Question: So I load some simple HTML into a webview.
The html is in the format: (it is extracted html, therefore no body tags.
'''
<p>..blah</p>
<div style="text-align:center;">
<a href="http://services.runescape.com/m=rswikiimages/en/2012/5/combat1-<PHONE>.jpg" target="_blank">
<img src="http://services.runescape.com/m=rswikiimages/en/2012/5/combat1_thumb-<PHONE>.jpg"></a></div>
<p>..blah</p>
'''
In the webview activity class I add:
'''
webInfo = "<body style="color:white;font-size:15px">" + webInfo + "</body>";
//for setting the size and color of the text
'''
I use the following to load the html:
'''
webview.loadDataWithBaseURL(null,webInfo,"text/html","UTF-8",null);
// webInfo is an html string
'''
and I do the following so that it doesn't scroll horizontally and so that the image fits within the screen.
'''
webview.getSettings().setLayoutAlgorithm(LayoutAlgorithm.SINGLE_COLUMN);|
'''
If I don't use 'SINGLE_COLUMN', I'm always scrolling horizontally, even though the text fits nicely within the page. I thought it had finally solved the problem but I get overlapping html when i load it. This fixes itself if I zoom slightly in or out with my fingers.
Here's a picture of whats happening:

How do I fix that problem and display the image so it fits in the screen and no horizontal scrolling is required?
I've also been having trouble getting rid of the weird symbols too, my 's show up really weird.Tried using several different encodings like UTF-8, US-ACSII and lots of Windows ones, none of them seem to work to get rid of the symbols.
I hope I've been clear, any help is appreciated, I've been fiddling with this for a while O_O...
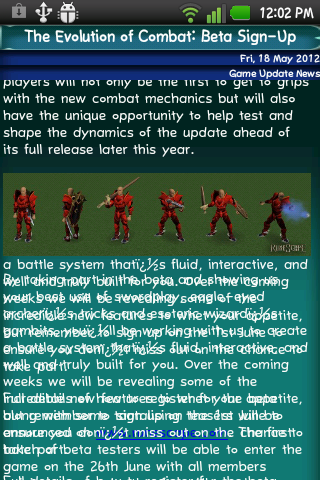
Answer: 'webSettings.setLayoutAlgorithm(LayoutAlgorithm.TEXT_AUTOSIZING)' //handle for font overlapping.